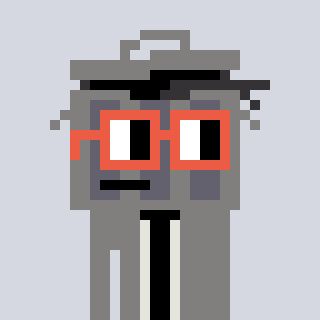
a pixel art character with square orange glasses, a trashcan-shaped head and a bluegrey-colored body on a cool background